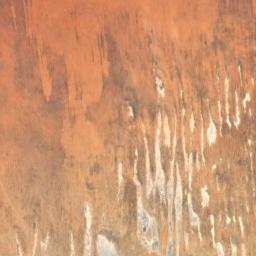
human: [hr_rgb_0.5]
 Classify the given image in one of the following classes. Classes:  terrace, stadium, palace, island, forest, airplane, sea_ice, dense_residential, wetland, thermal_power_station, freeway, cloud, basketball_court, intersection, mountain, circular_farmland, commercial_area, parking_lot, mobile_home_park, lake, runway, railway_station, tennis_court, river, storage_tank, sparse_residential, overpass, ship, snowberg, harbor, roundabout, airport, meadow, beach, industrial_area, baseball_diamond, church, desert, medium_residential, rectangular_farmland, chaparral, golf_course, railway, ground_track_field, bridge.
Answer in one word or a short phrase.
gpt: desert